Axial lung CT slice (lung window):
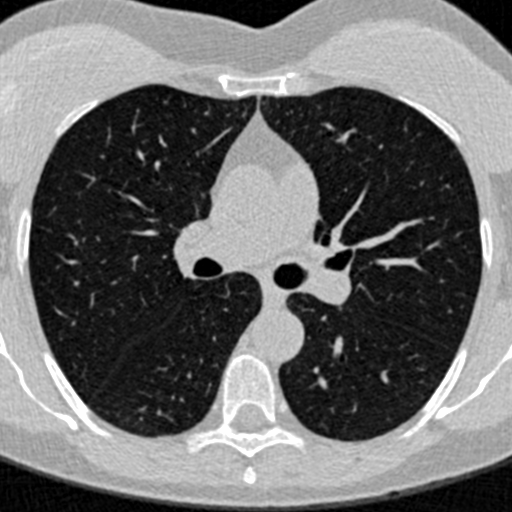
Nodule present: no